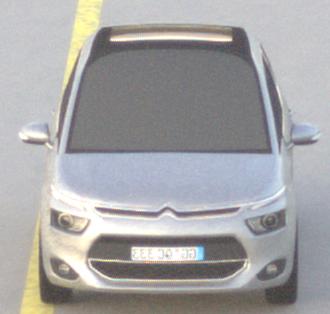
Make: Citroen
Model: Grand C4 Picasso VTi 120
Detailed model: Grand C4 Picasso (II)
Model produced from: 2013/10
Model produced until: 2015/02
Doors: 5
Color: white
Road condition: dry road
Daytime: sunrise or sunset
Contrast: low contrast